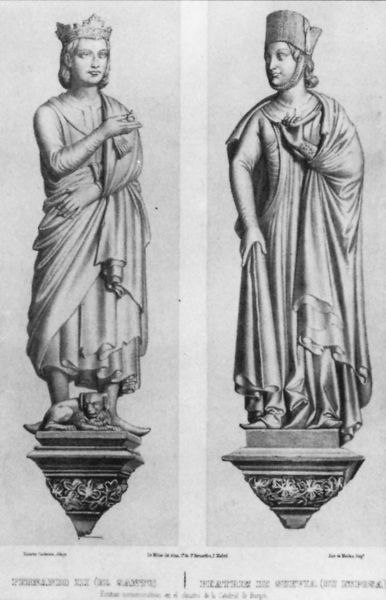
Titel: Königspaar: Ferdinand der Heilige und Beatrix von Schwaben
Künstler: Carderera
Standort: Madrid, Biblioteca Nacional (EU - E)
Schlagwörter: hand, blume, frau, hut, hund, tuch, kirche, gewand, krone, kette, ring, heilig, kurzhaar